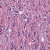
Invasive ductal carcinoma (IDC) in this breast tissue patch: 1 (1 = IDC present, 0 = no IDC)